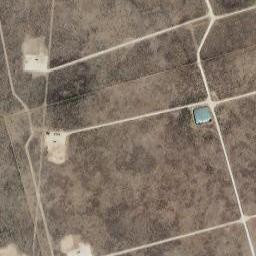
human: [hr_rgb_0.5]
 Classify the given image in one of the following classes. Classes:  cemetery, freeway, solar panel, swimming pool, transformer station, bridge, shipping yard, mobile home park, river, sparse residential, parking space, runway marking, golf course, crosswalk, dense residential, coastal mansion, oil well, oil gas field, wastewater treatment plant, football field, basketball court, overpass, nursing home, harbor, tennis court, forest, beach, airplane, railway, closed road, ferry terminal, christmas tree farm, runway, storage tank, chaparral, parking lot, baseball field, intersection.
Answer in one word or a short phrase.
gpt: oil gas field